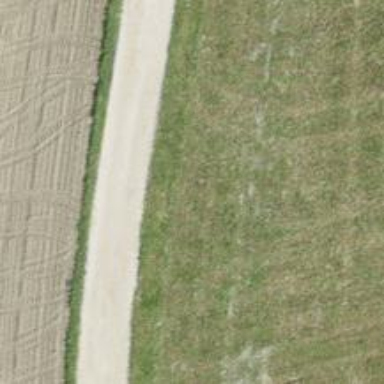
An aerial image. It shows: Compacted track with grade2 surface.